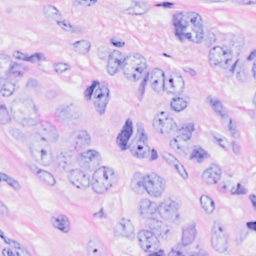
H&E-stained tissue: Breast